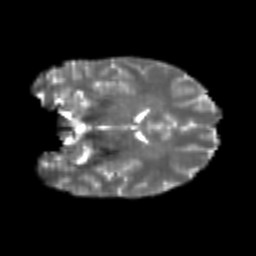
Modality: T2w
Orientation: coronal
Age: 20
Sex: female
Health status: healthy
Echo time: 0.074 s